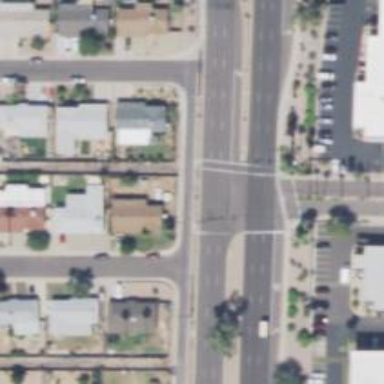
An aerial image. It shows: Solid stop line on the road.